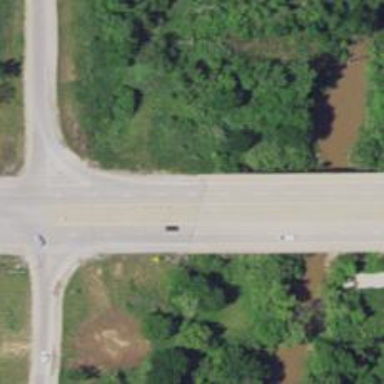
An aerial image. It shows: Primary highway bridge.